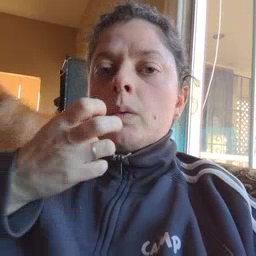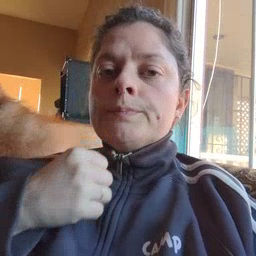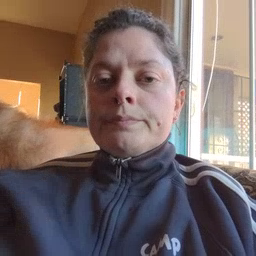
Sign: underwear